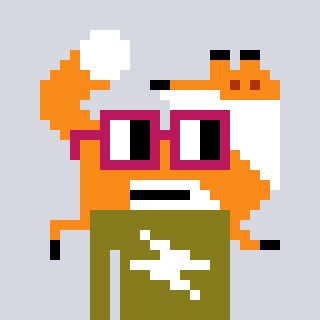
a pixel art character with square dark red glasses, a fox-shaped head and a gunk-colored body on a cool background